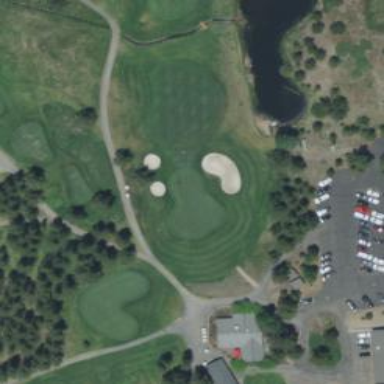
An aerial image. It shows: View of golf hole.